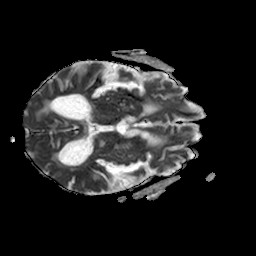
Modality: ADC
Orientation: axial
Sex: male
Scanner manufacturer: philips
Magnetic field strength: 1.5 T
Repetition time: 4.6 s
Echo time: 0.07621 s